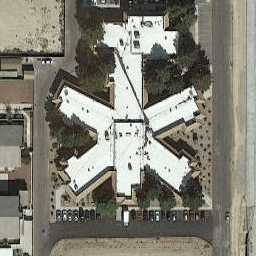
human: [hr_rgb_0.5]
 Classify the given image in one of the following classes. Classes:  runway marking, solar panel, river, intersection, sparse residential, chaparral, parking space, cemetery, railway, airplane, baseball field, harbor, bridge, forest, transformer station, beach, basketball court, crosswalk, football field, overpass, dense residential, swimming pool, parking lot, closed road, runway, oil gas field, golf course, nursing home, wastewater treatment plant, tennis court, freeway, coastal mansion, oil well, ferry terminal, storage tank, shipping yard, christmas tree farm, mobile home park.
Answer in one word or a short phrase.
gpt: nursing home